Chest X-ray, PA view. Patient: 54 years old, sex M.
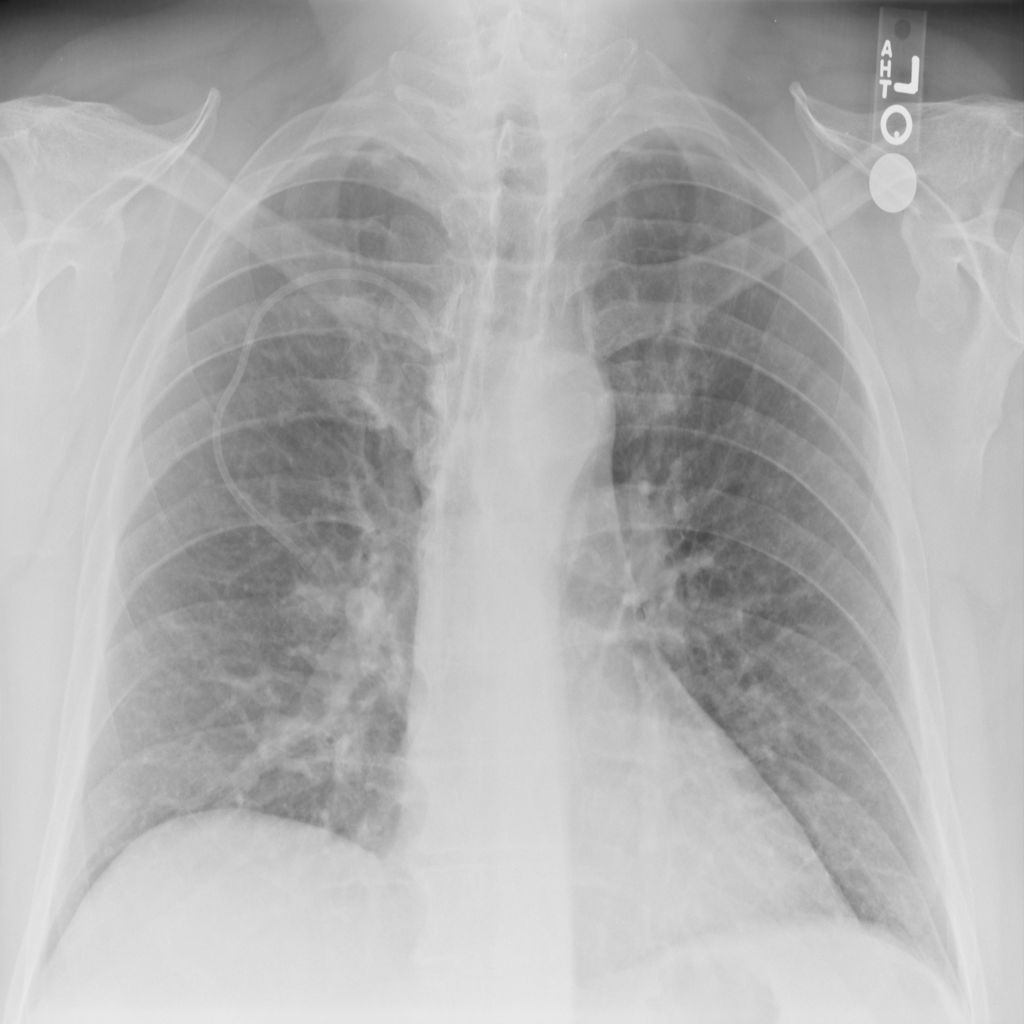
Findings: No Finding